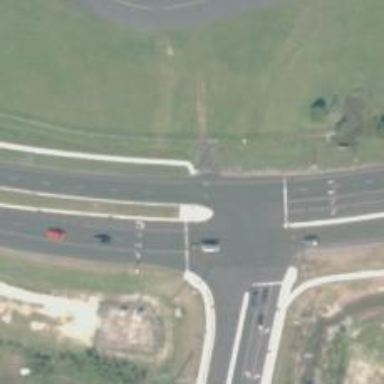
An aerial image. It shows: Uncontrolled crossing on footway with pedestrian island.